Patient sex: M
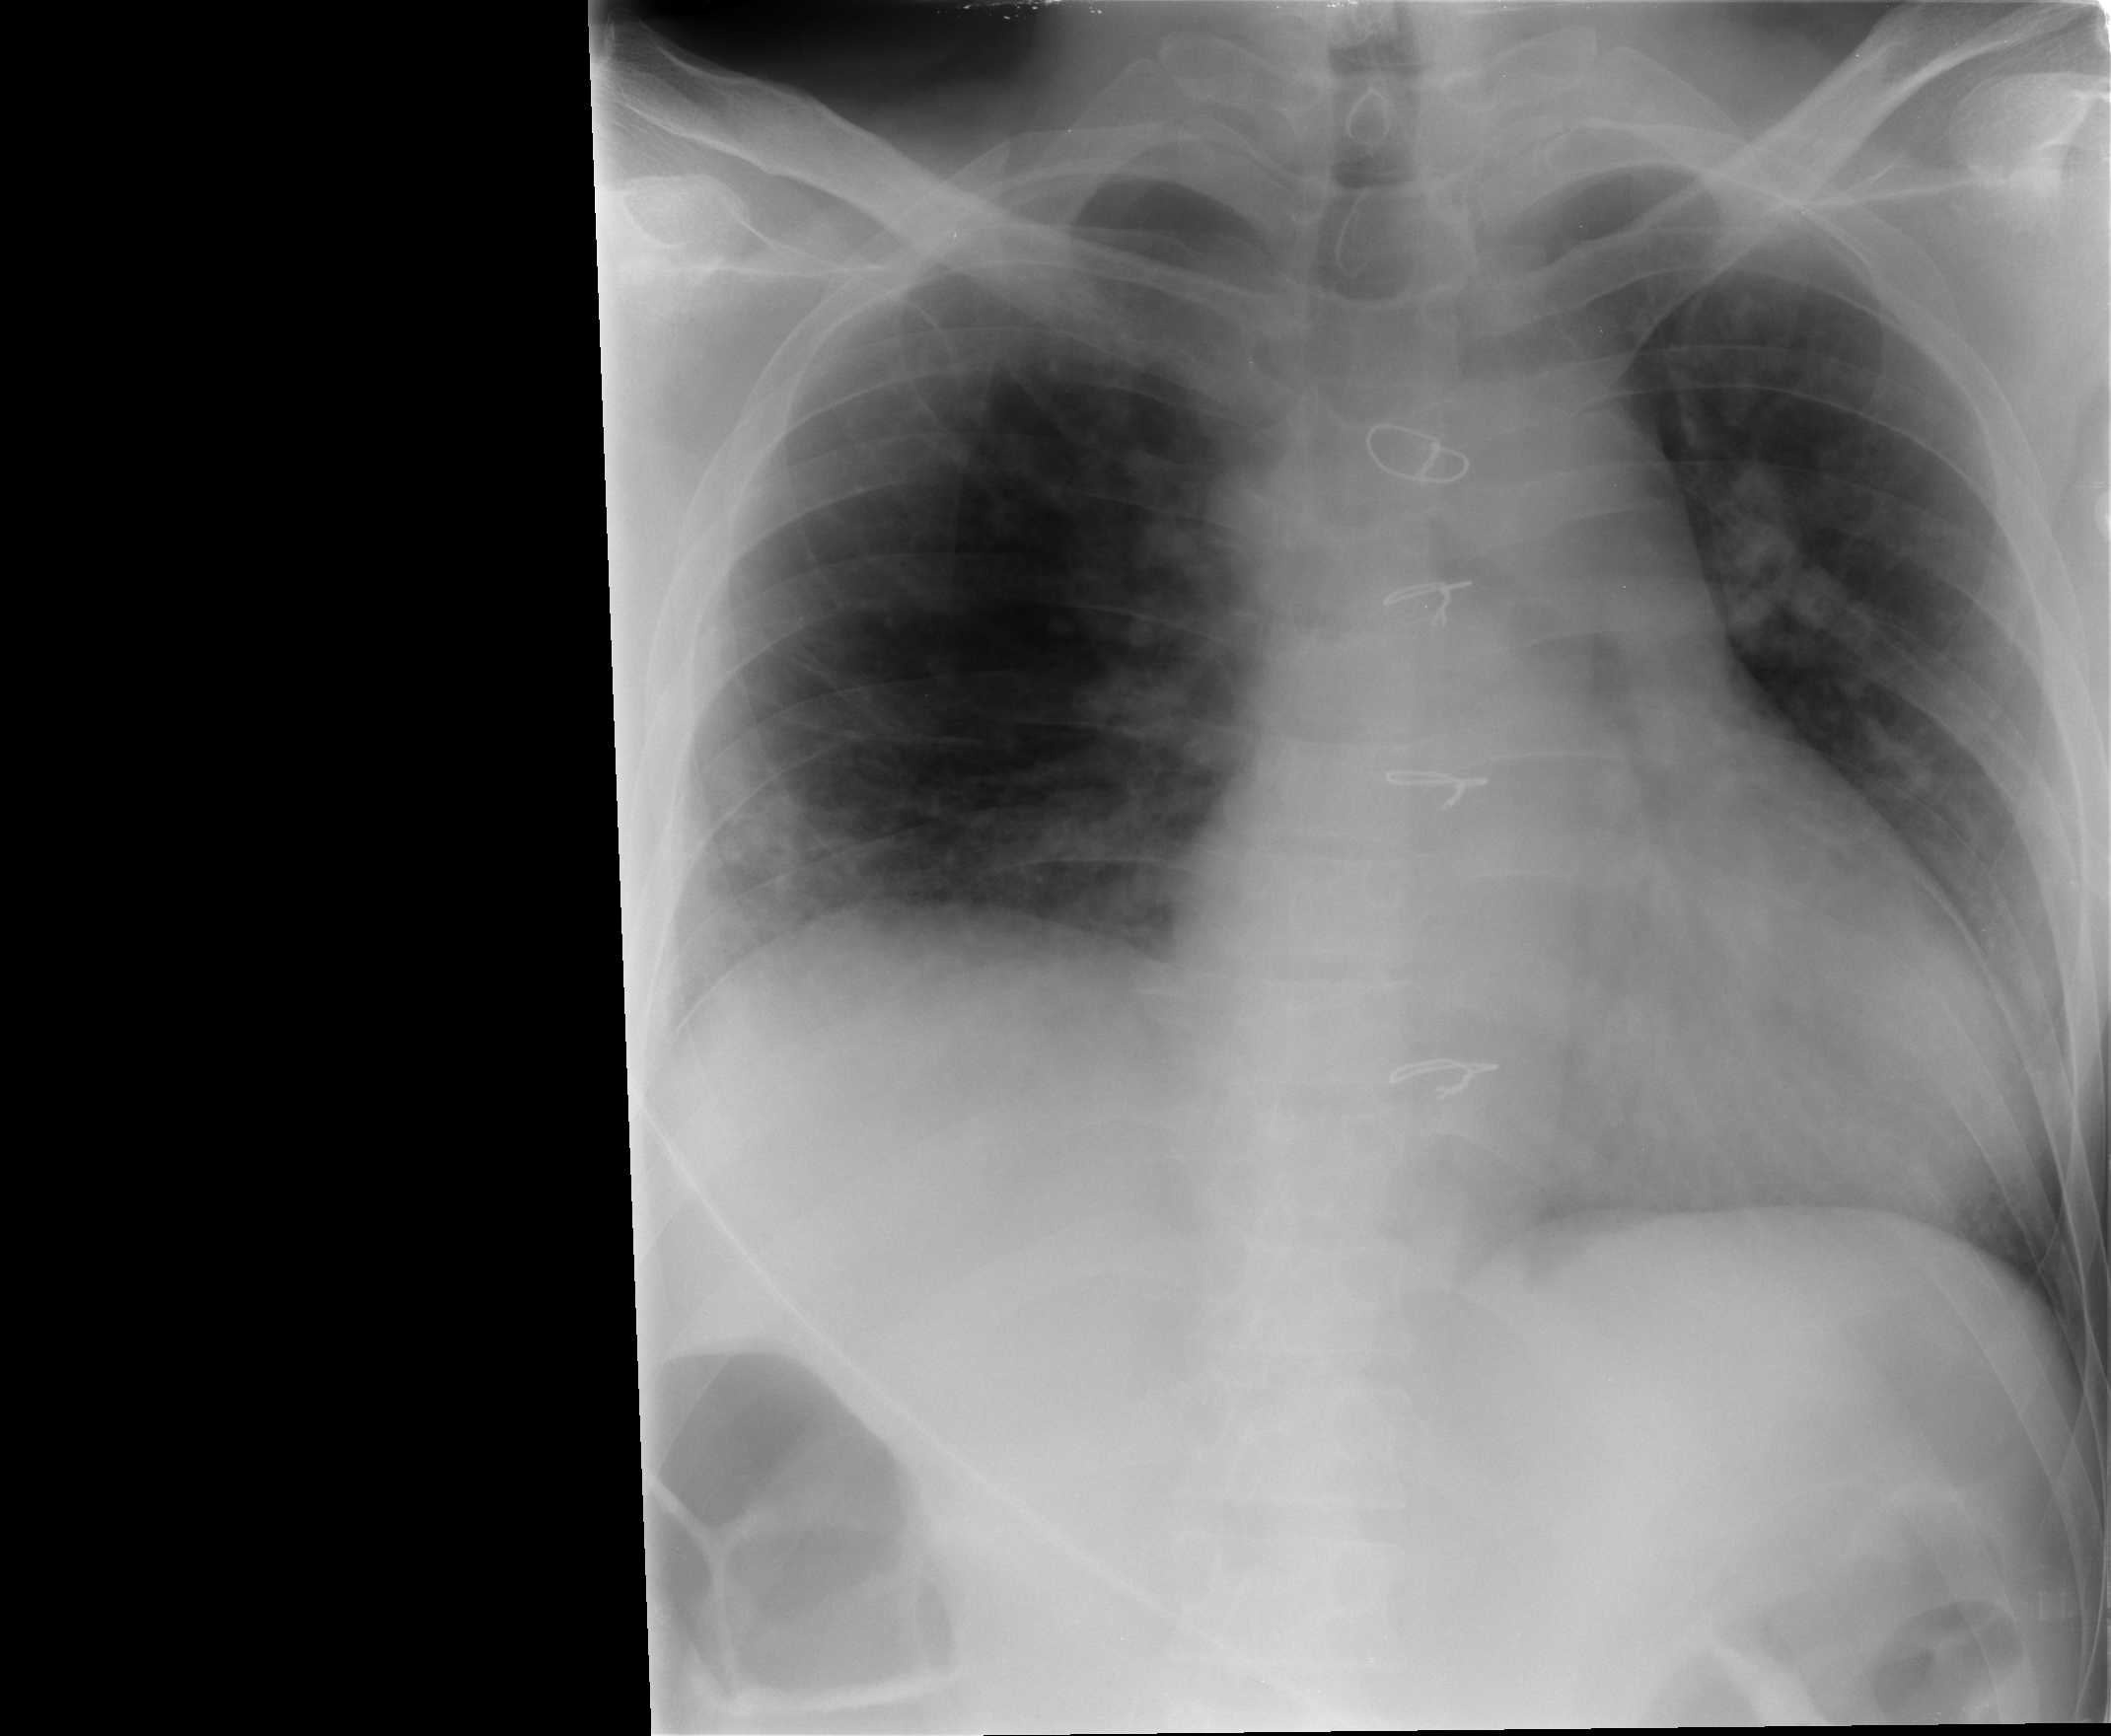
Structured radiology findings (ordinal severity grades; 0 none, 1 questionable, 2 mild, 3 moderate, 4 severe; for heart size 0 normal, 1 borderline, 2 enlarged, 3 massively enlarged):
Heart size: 0
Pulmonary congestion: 2
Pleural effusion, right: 0
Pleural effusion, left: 0
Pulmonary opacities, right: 1
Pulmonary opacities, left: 0
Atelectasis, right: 2
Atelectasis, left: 0